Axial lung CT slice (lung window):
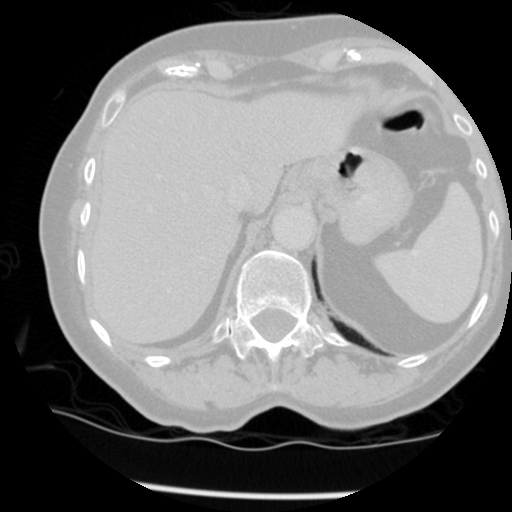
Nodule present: no